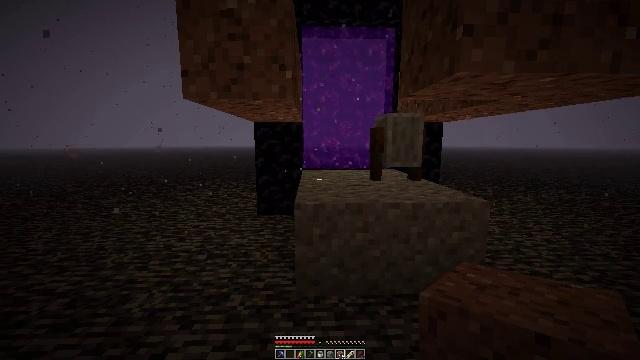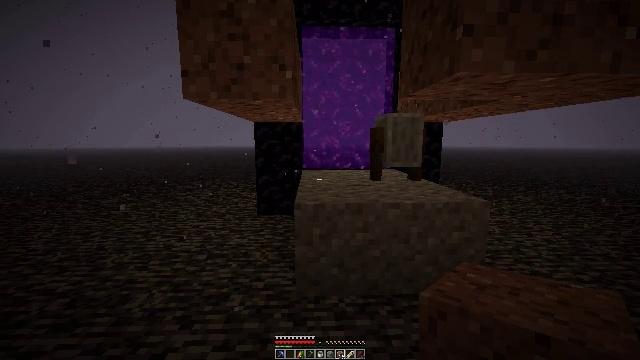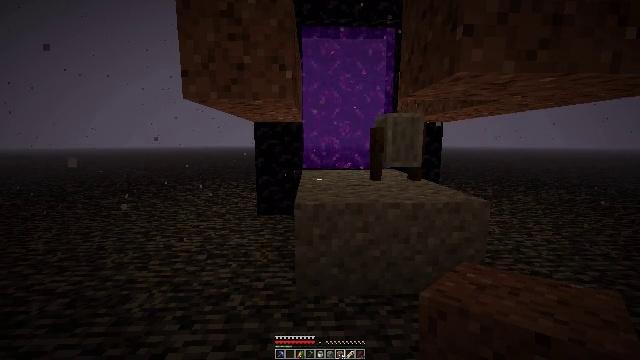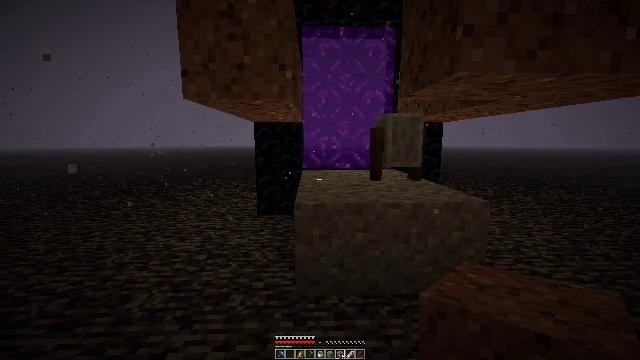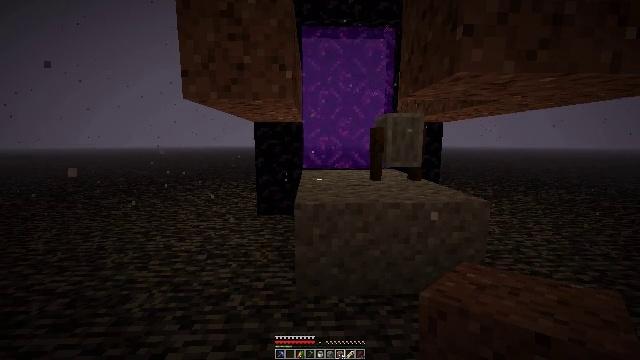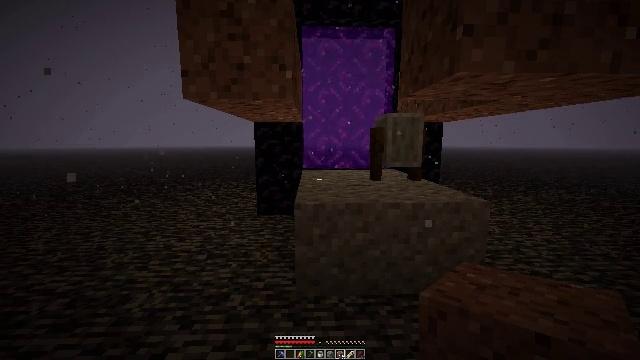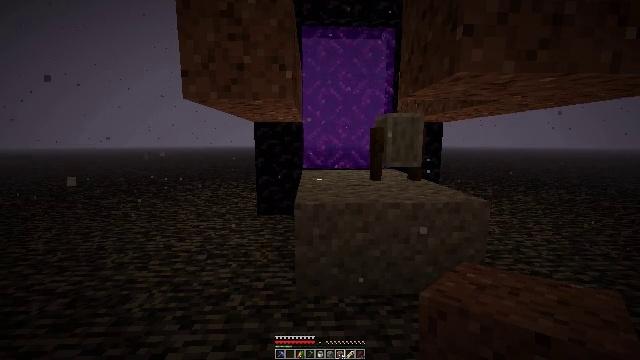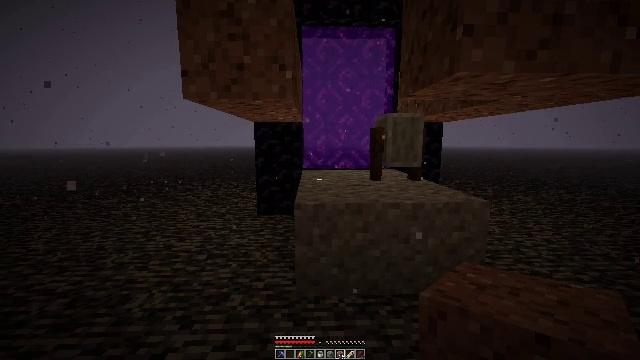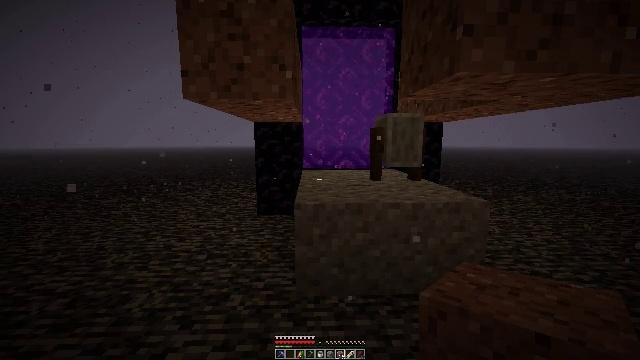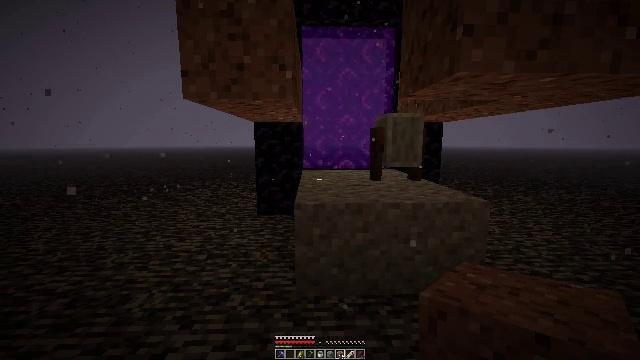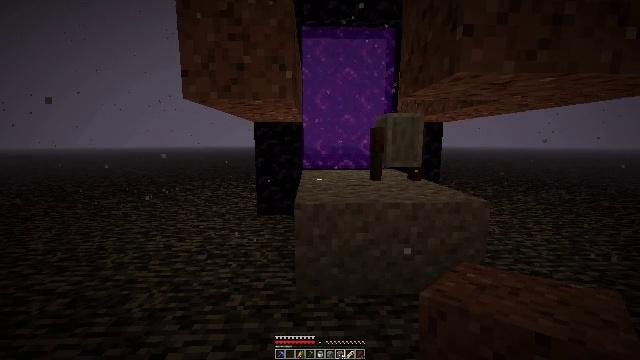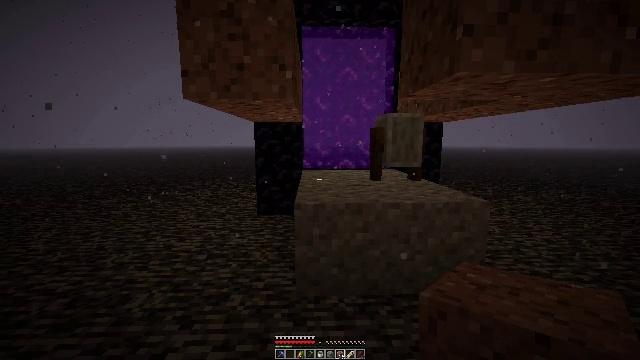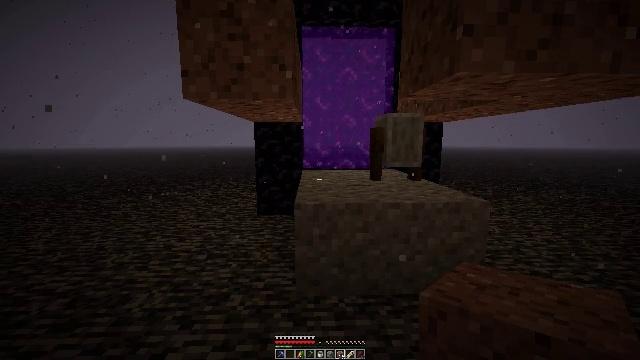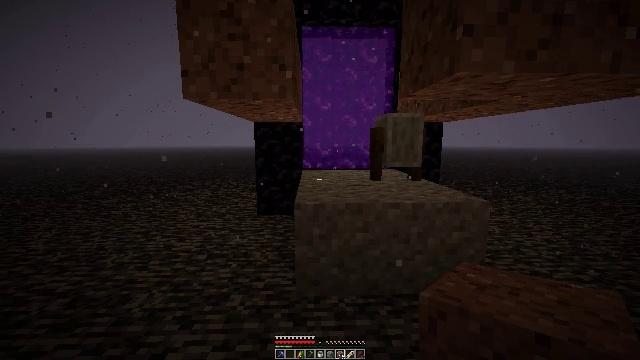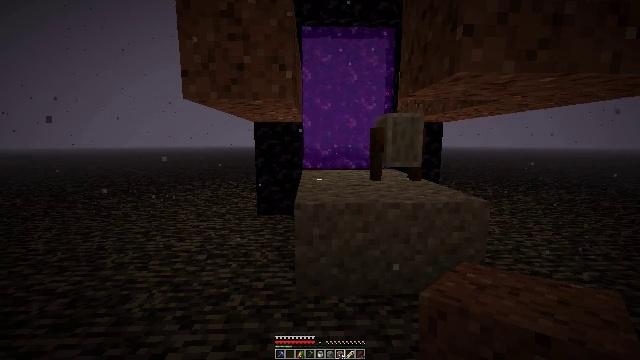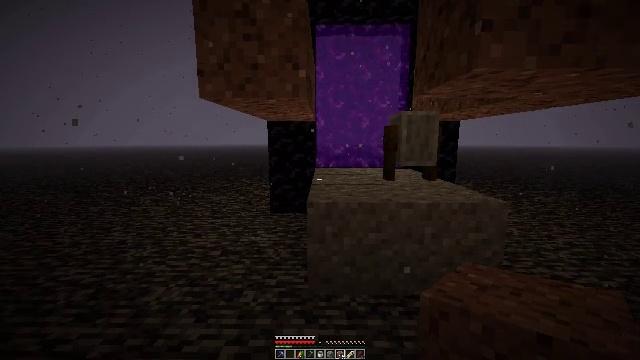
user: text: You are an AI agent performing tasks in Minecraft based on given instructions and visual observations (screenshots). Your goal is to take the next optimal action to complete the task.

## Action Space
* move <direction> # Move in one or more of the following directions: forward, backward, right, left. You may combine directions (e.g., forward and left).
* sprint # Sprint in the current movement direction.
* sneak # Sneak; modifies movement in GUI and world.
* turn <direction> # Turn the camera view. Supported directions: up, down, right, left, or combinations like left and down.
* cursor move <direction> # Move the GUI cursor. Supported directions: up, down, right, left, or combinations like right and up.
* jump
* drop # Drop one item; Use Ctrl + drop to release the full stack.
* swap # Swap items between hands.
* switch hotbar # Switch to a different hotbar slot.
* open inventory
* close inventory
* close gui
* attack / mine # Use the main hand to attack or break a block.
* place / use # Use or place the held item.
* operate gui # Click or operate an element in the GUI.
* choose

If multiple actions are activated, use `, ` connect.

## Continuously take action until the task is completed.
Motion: motion action
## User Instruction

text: Attack the grindstone to break it.
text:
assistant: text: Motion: no_op
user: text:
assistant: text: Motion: no_op
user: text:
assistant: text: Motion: no_op
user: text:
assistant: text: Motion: no_op
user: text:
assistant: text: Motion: no_op
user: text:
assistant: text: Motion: no_op
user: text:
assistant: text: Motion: no_op
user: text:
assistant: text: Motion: no_op
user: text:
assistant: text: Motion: no_op
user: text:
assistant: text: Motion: no_op
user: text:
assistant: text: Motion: no_op
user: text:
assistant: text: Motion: no_op
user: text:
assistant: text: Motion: no_op
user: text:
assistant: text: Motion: no_op
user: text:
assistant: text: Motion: turn left
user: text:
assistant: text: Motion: turn left and down
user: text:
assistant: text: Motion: turn left and down
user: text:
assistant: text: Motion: turn left and up
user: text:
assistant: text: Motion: no_op
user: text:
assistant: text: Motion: no_op
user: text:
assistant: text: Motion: no_op
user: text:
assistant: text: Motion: no_op
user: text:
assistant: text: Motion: no_op
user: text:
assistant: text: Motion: no_op
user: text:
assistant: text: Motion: no_op
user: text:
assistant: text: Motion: no_op
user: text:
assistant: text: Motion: no_op
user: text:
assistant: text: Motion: no_op
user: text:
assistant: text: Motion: no_op
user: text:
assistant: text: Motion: no_op